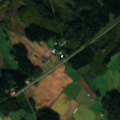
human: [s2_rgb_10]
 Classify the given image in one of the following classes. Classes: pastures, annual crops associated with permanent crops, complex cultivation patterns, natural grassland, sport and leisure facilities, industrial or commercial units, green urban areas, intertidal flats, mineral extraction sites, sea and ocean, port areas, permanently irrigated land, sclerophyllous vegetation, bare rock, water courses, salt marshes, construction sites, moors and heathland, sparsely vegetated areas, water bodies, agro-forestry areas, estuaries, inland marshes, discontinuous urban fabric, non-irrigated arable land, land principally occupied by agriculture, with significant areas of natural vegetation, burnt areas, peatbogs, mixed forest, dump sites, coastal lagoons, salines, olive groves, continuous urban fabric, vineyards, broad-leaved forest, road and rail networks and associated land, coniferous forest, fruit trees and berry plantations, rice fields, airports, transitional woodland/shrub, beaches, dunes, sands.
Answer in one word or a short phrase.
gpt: non-irrigated arable land, land principally occupied by agriculture, with significant areas of natural vegetation, mixed forest